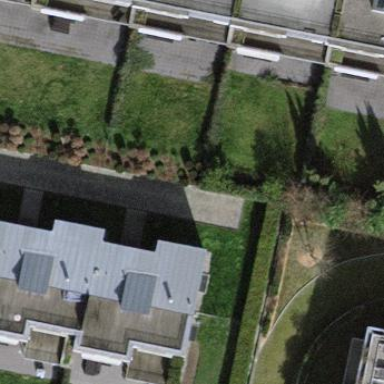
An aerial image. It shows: Garden surrounded by fence.